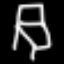
Label: chair